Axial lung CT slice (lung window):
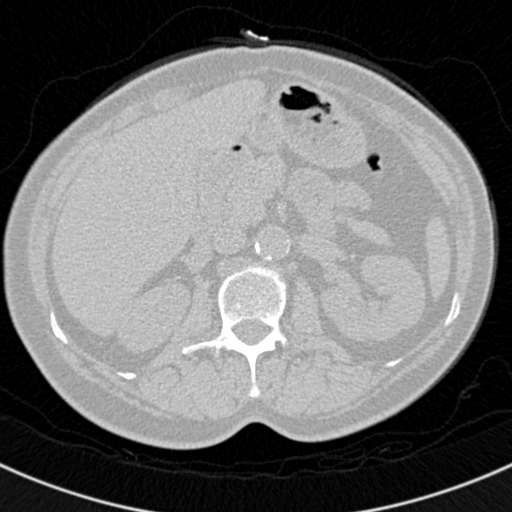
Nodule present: no